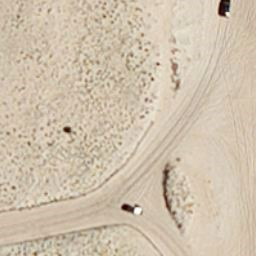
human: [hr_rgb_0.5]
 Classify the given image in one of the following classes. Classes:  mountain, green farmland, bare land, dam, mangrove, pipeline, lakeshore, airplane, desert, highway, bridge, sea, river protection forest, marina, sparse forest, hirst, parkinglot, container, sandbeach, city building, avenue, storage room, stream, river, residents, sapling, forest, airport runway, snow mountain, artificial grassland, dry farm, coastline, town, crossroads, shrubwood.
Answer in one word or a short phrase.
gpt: sandbeach